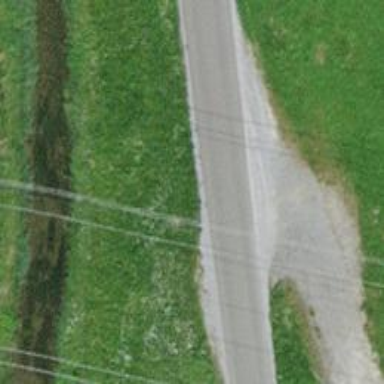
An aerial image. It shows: Unclassified road with asphalt surface.